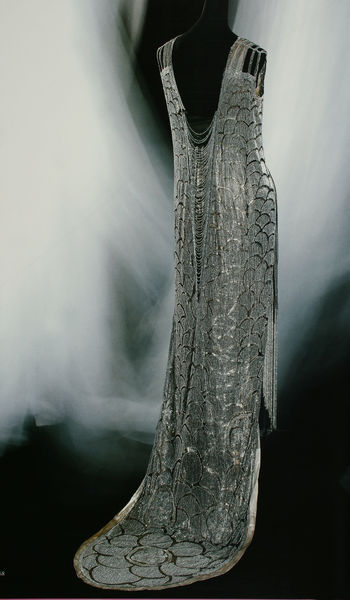
Titel: Abendkleid
Künstler: Franz Beer
Standort: Kyoto (Japan)
Institution: Kyoto Costume Institute
Schlagwörter: weiß, ausschnitt, blume, elegant, frau, glas, grau, hintergrund, kleid, licht, rücken, schwarz, hochformat, mode, muster, ornament, falten, kleidung, lang, silber, bild, hals, kalt, qualm, rauch, schlank, boden, figur, stoff, perlen, schultern, seide, kreis, schuppen, schärpe, schleppe, japan, rückenansicht, modell, kette, nebel, dampf, schmal, büste, glanz, dekor, ornamente, robe, glänzen, glänzend, faltenwurf, edel, fallen, abendkleid, foto, fotografie, photographie, bögen, schulterfrei, gross, schwarzweiß, ketten, kreise, entwurf, bekleidung, puppe, photo, halbkreis, fisch, silbern, durchsichtig, armfrei, ständer, meerjungfrau, museum, fäden, bänder, textil, objekt, träger, silbrig, jugendstiel, design, schimmernd, schlitz, bodenlang, verre, betont, ärmellos, figurine, modepuppe, kyoto, kleiderpuppe, vetement, schillernd, rausch, schneiderpuppe, abendgarderobe, schulterpasse, animalite, fließender stoff, fluidite, hot coture, lapan, legerete, musterund, rigidite, rückenfrei, schimmmernd, schulterkleid, schuppenmuster, seduction, rückenauschnitt, 20-iger jahre, ebekleidung